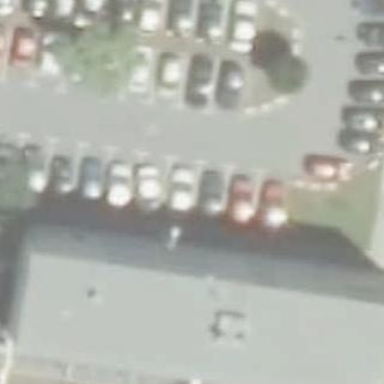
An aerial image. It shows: Part of building.